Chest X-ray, PA view. Patient: 33 years old, sex M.
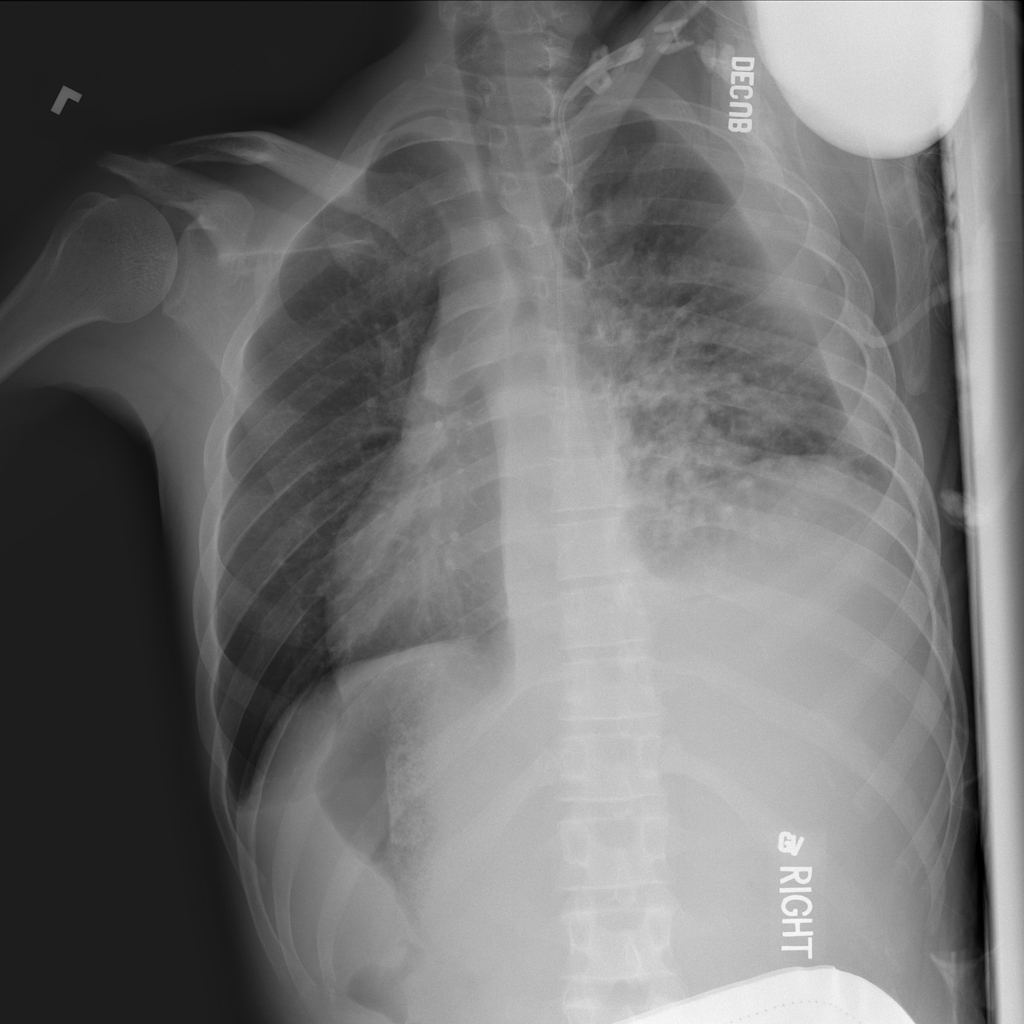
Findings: Effusion, Infiltration